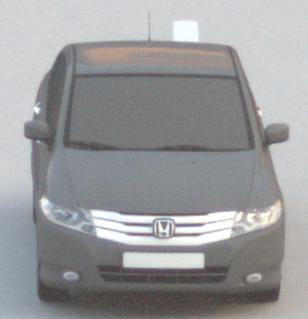
Make: Honda
Model: City
Detailed model: Gen. 6
Model produced from: 2008
Model produced until: 2013
Doors: 4
Color: gray
Road condition: dry road
Daytime: sunrise or sunset
Contrast: low contrast